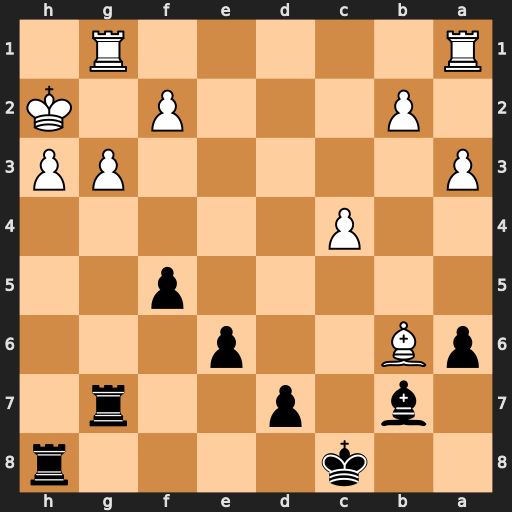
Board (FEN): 2k4r/1b1p2r1/pB2p3/5p2/2P5/P5PP/1P3P1K/R5R1
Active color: b
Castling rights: -
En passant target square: -
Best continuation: Rxh3+ Kxh3 Rh7#